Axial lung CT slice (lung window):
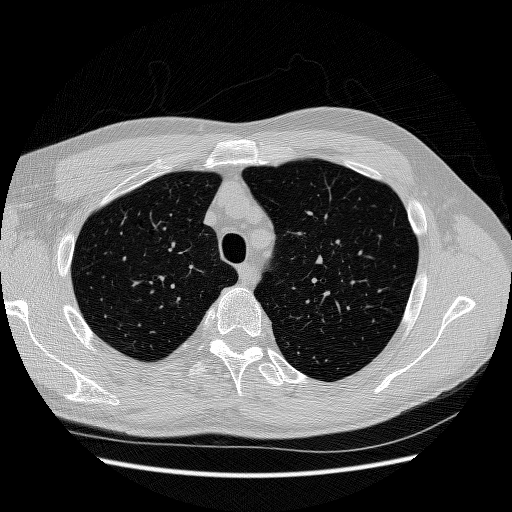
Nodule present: no